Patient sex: F
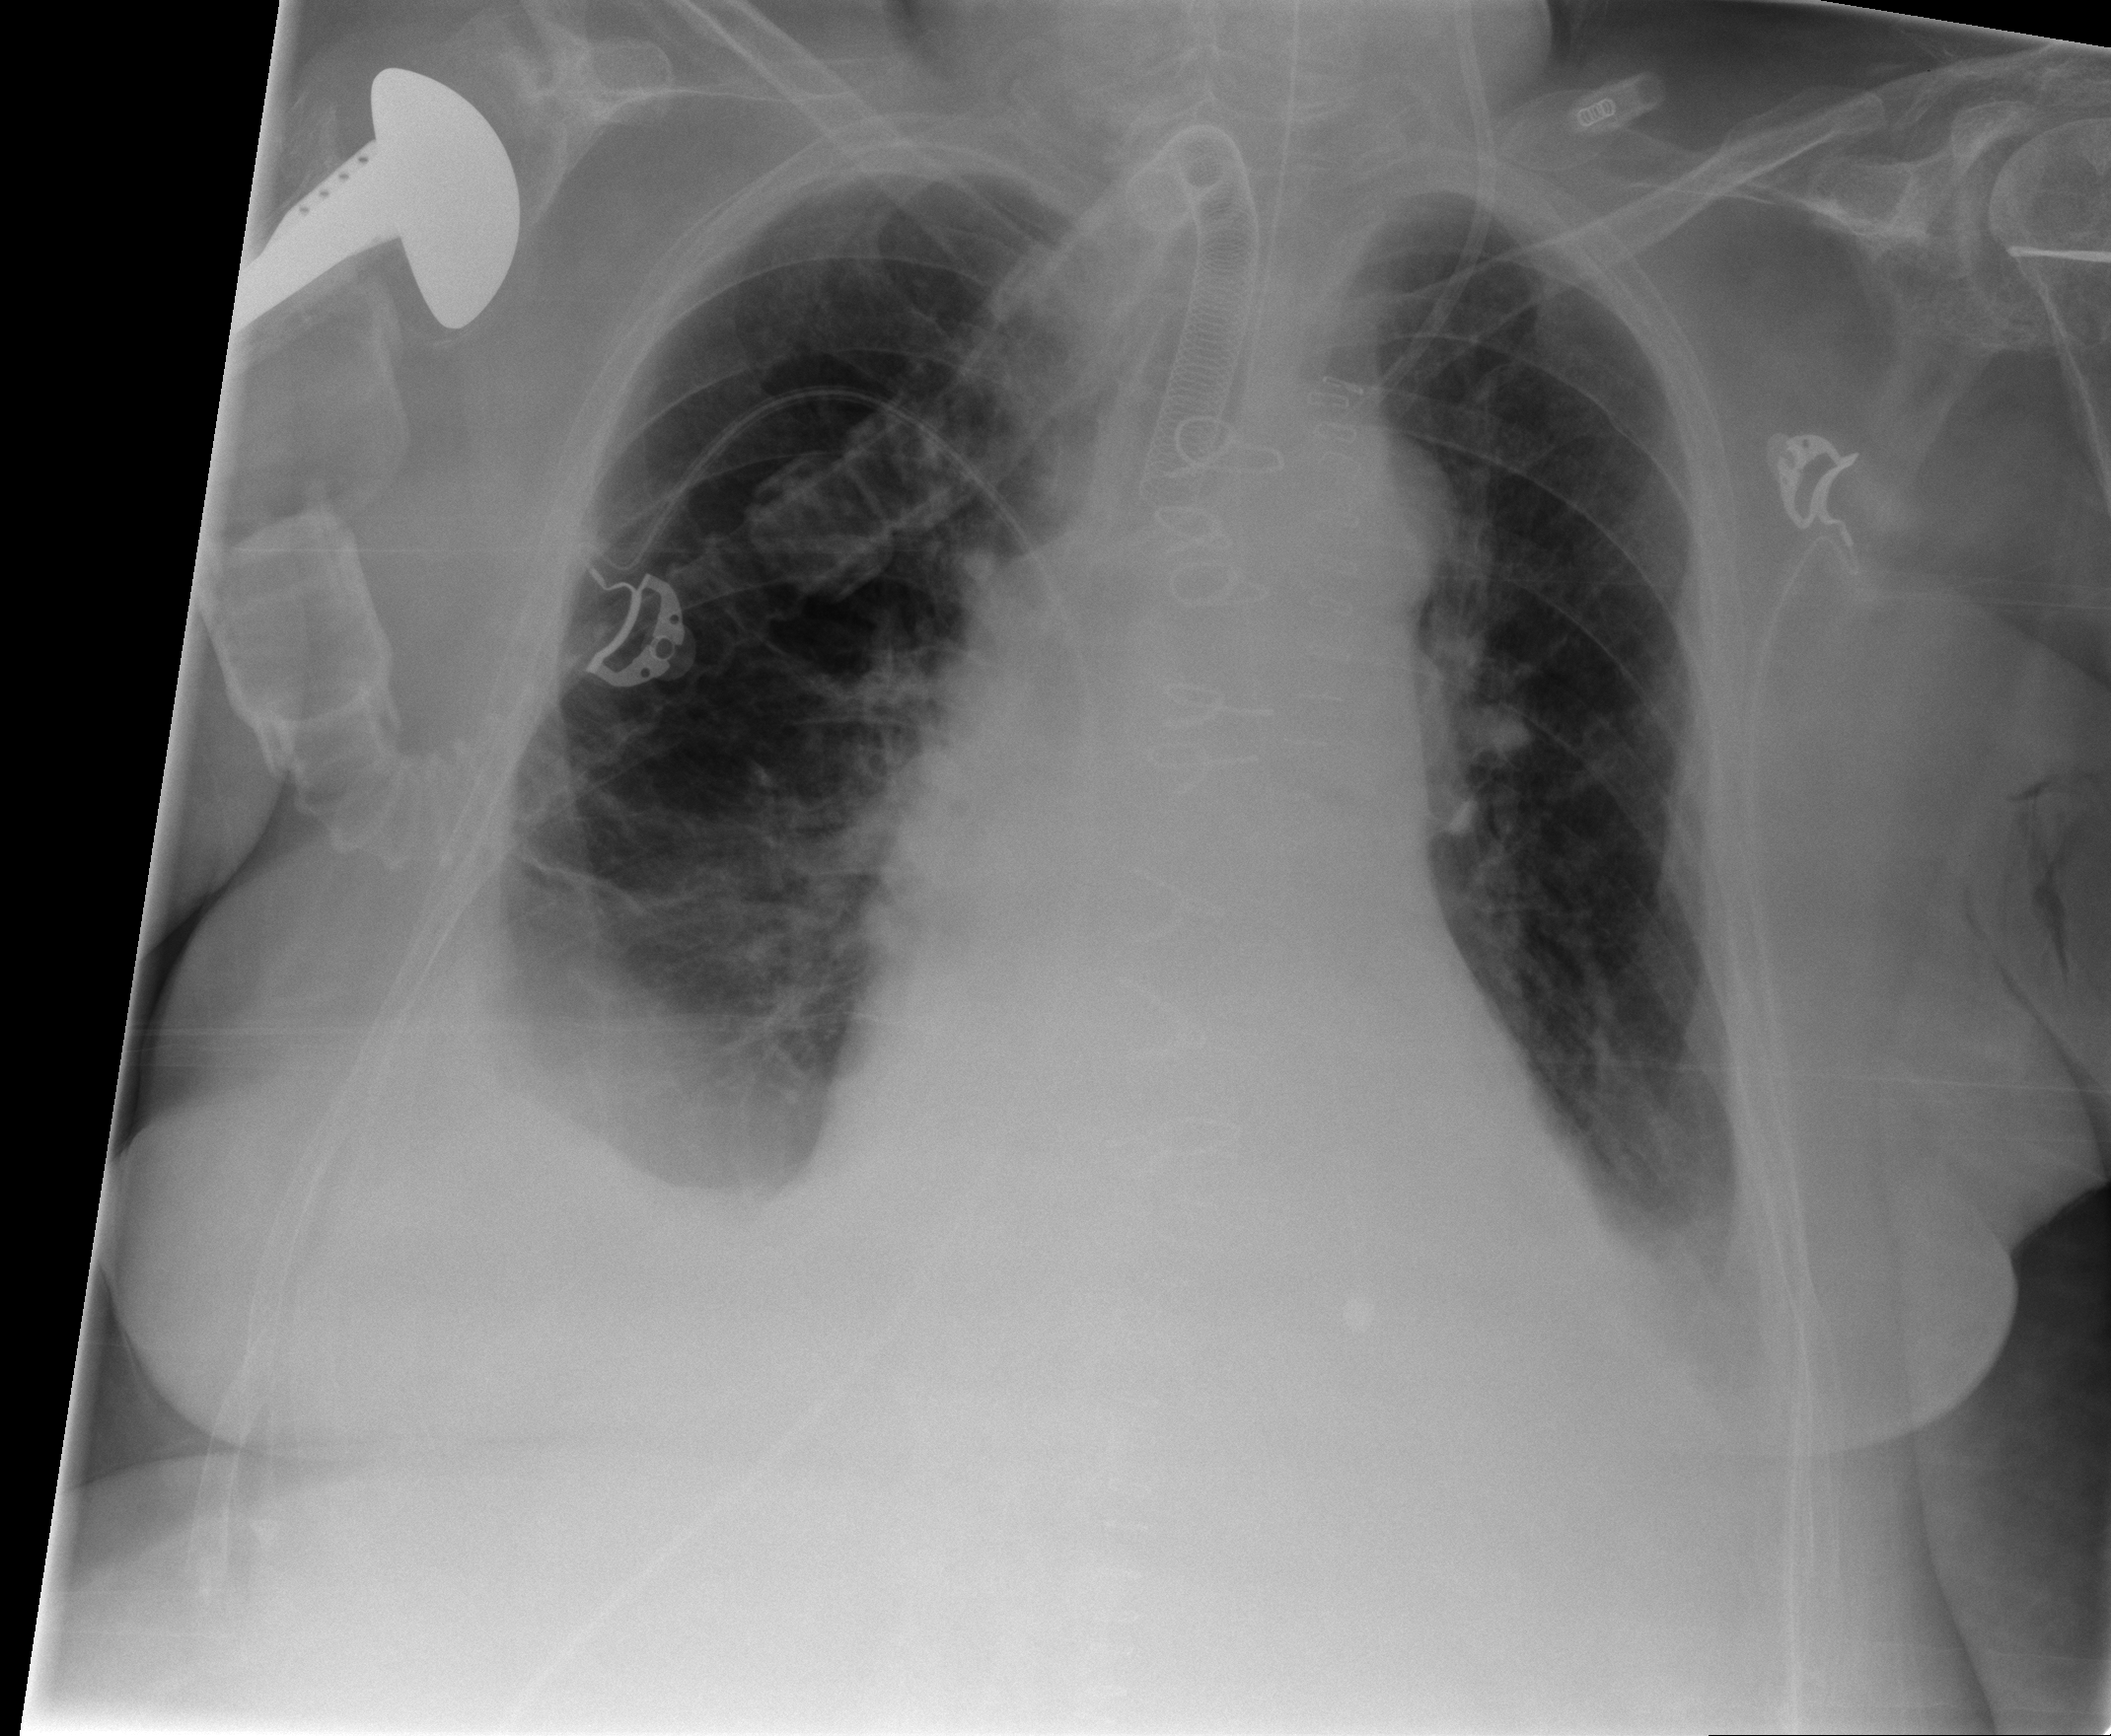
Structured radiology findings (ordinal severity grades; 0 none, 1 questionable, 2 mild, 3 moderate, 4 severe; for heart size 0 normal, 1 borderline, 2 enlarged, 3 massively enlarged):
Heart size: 2
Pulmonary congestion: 2
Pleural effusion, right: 2
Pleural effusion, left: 2
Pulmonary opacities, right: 0
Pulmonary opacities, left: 0
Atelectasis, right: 2
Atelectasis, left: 2